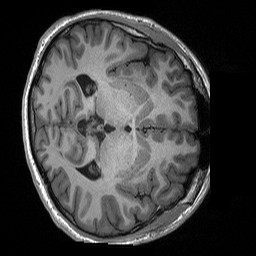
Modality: T1w
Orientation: axial
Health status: ill
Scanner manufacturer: siemens
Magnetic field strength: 3 T
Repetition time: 2.3 s
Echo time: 0.00226 s